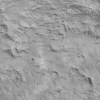
Atmospheric dust classification: not_dusty